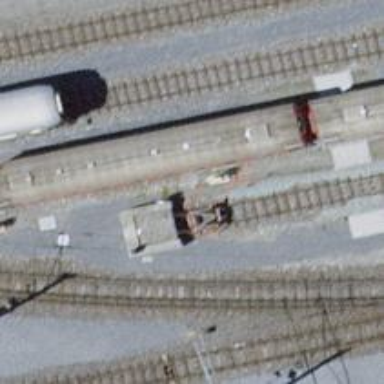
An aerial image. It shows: Railway buffer stop.